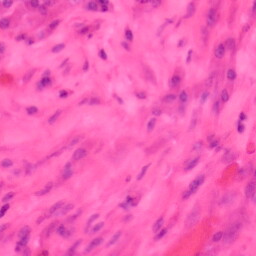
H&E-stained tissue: Colon